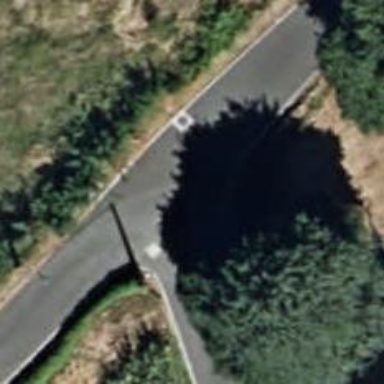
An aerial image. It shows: Stop road.